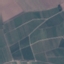
Label: PermanentCrop